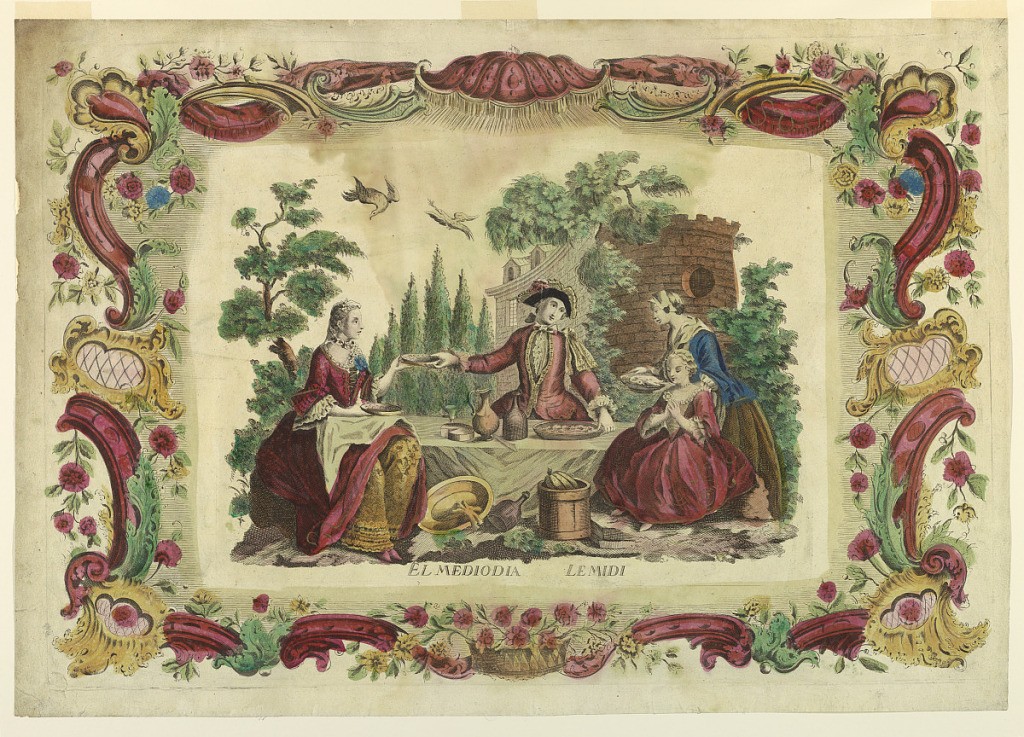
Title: Noon Time Meal
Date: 1750–1775
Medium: Brush and watercolor, gold on paper
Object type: Print
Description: Printed from two plates. A man, two women, and a girl saying grace at an outdoor table spread with various dishes, vessels, etc. A tower and a hosue in the background. Bottom: "EL MEDIODIA" "LE MIDI". The same wide border as in 1921-22-256.